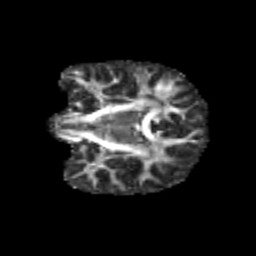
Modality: FA
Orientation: coronal
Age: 9
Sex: female
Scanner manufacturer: siemens
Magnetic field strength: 3 T
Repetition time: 3.8 s
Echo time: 0.07 s